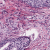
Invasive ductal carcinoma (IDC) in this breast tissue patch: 0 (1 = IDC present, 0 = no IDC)